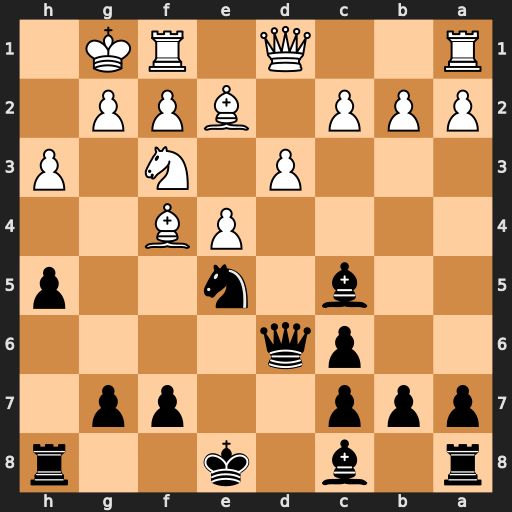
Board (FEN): r1b1k2r/ppp2pp1/2pq4/2b1n2p/4PB2/3P1N1P/PPP1BPP1/R2Q1RK1
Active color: b
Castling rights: kq
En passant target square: -
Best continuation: Nxf3+ Bxf3 Qxf4